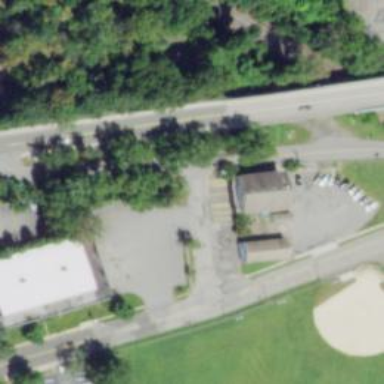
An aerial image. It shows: School.